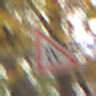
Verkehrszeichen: EinseitigVerengteFahrbahnLinks
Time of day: MorningAfternoon
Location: Outdoor (Nature)
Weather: Overcast
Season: Autumn
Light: Natural